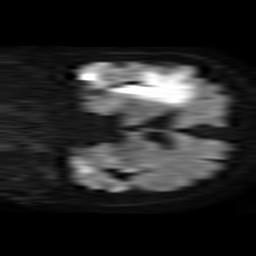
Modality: TRACE
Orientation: coronal
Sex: female
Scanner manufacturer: philips
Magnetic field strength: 1.5 T
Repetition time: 3.403 s
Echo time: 0.06922 s